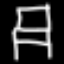
Label: chair